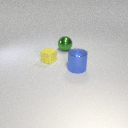
large green metal sphere behind large blue metal cylinder